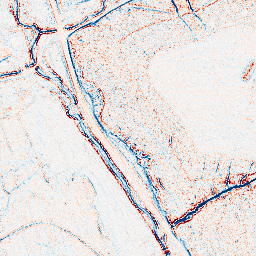
Category: edge_preserving
Decomposition family: bilateral
Decomposition parameters: d: 5
sigma_color: 25
sigma_space: 25
Upsampling method: sinc_blackman
Upsampling parameters: scale: 2
kernel_size: 16
Upsampling scale: 2